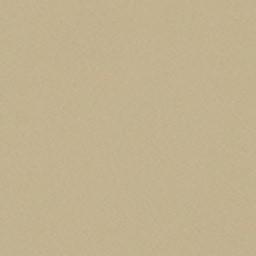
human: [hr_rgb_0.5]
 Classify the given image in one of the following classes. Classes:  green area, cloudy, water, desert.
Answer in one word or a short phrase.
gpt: desert